Question: While learning about implicit and explicit type casting, I tried the following code:
'''
class Implicit
{
public static void main(String args[])
{
byte a=10;
byte b=20;
a=a+b; //
System.out.println(a);
}
}
'''
The compiler reports:

I tried this code to see if a unary operator or any other operation in such example can cause the data type on the Right Hand Side to change.
Is this what is happening here? If so, what is the reason? What other situations would cause the data type to be altered?
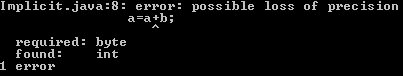
Answer: Compiler warns you because 'byte+byte = int' Thus, it warns you when to try to add two bytes(essentially an int after the addition) and assign it to an byte, which would lead to loss of precision, as byte can only hold 8 bits where as an int can hold 32 bits.
However, this would not give you a warning when you use <URL>.
'''
a+=b; //
'''